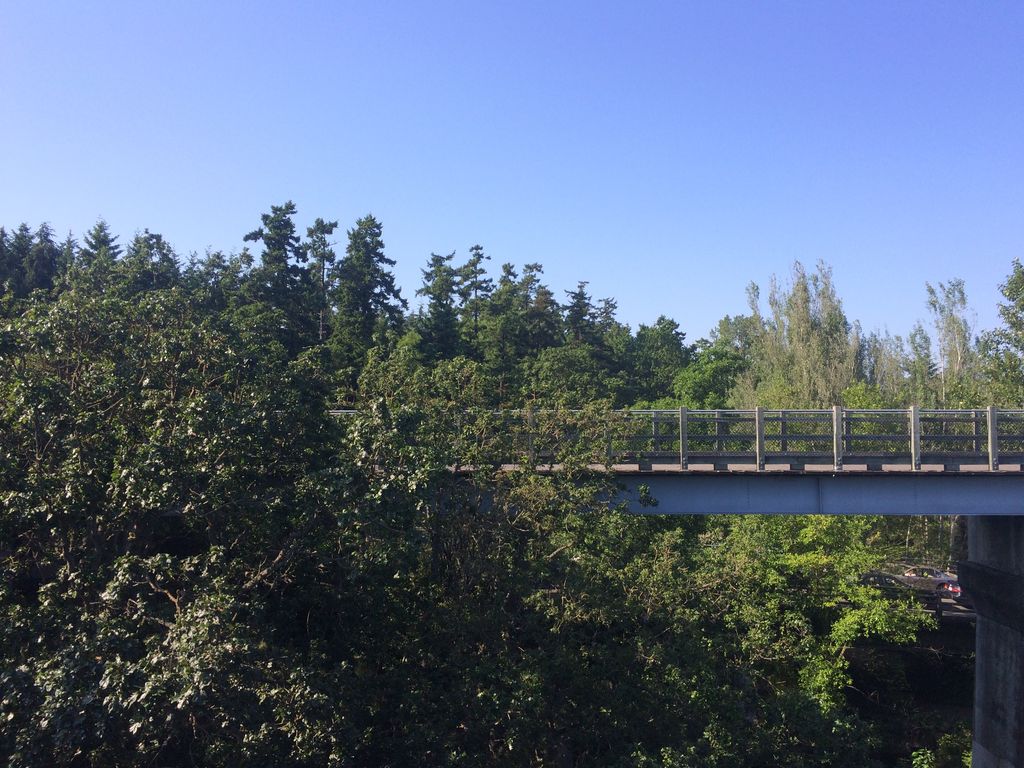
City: victoria